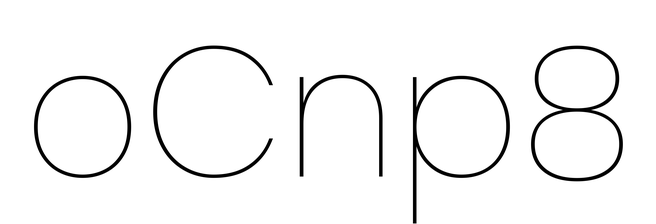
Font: Poppins-Thin